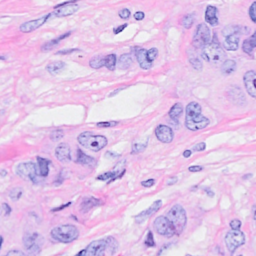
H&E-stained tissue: Breast